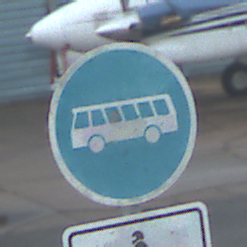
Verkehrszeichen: Busssonderstreifen
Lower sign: EinspurigeFahrzeugeFrei3
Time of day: Midday
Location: Outdoor (Suburban)
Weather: Overcast
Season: NotSpecified
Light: Natural